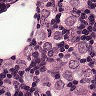
Metastatic tissue present: yes